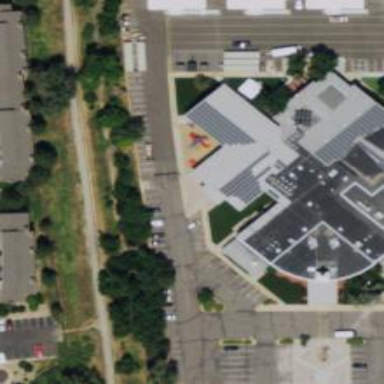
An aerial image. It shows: School building.